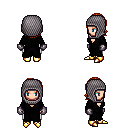
a pixel art fantasy rpg character, female body template, human, light skin, gray robe, white pants, light blonde long bangs hairstyle, chain hood, metal gloves, gold boots, four views (front, back, left, right), 2x2 character sprite sheet, small pixel art, hard edges, no anti-aliasing